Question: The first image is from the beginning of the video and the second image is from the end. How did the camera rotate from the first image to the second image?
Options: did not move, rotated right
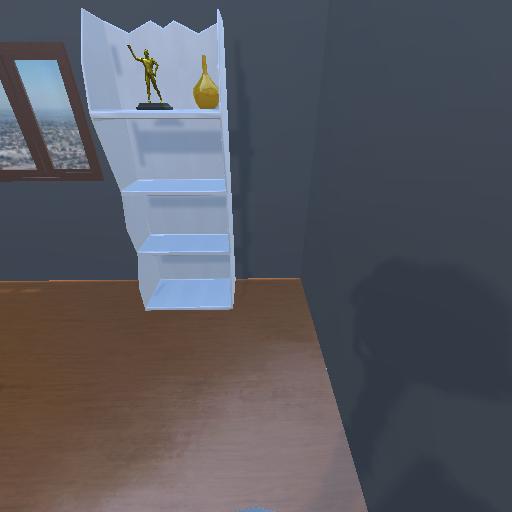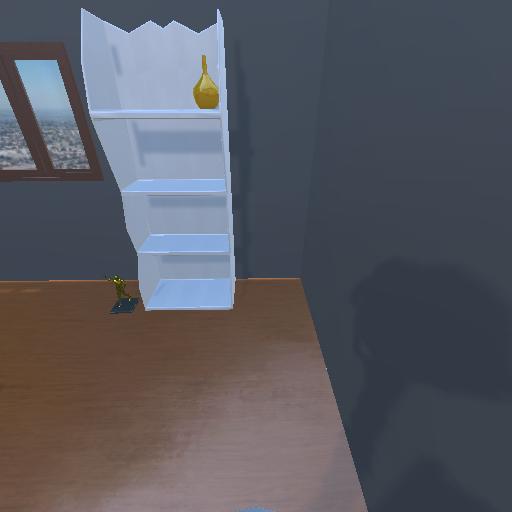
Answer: did not move